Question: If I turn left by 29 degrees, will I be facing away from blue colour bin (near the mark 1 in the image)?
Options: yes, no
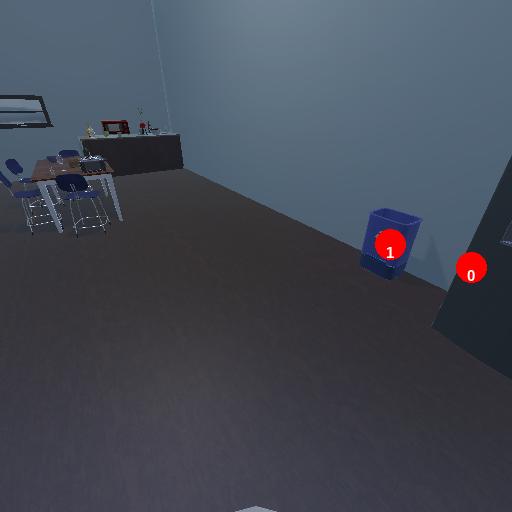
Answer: yes